Question: I have little problem positioning text in the middle of table row.

Each table row contains three '<td>' elements. I want to position text in the middle of the cell. Now 'Name' text where 'Description' is longer is in top.
I tired
'''
td {
vertical-align: middle;
}
'''
but that doesn't work.
How to correctly position text?
This worked fine:
'''
.table tbody>tr>td.vert-align{
vertical-align: middle;
}
'''
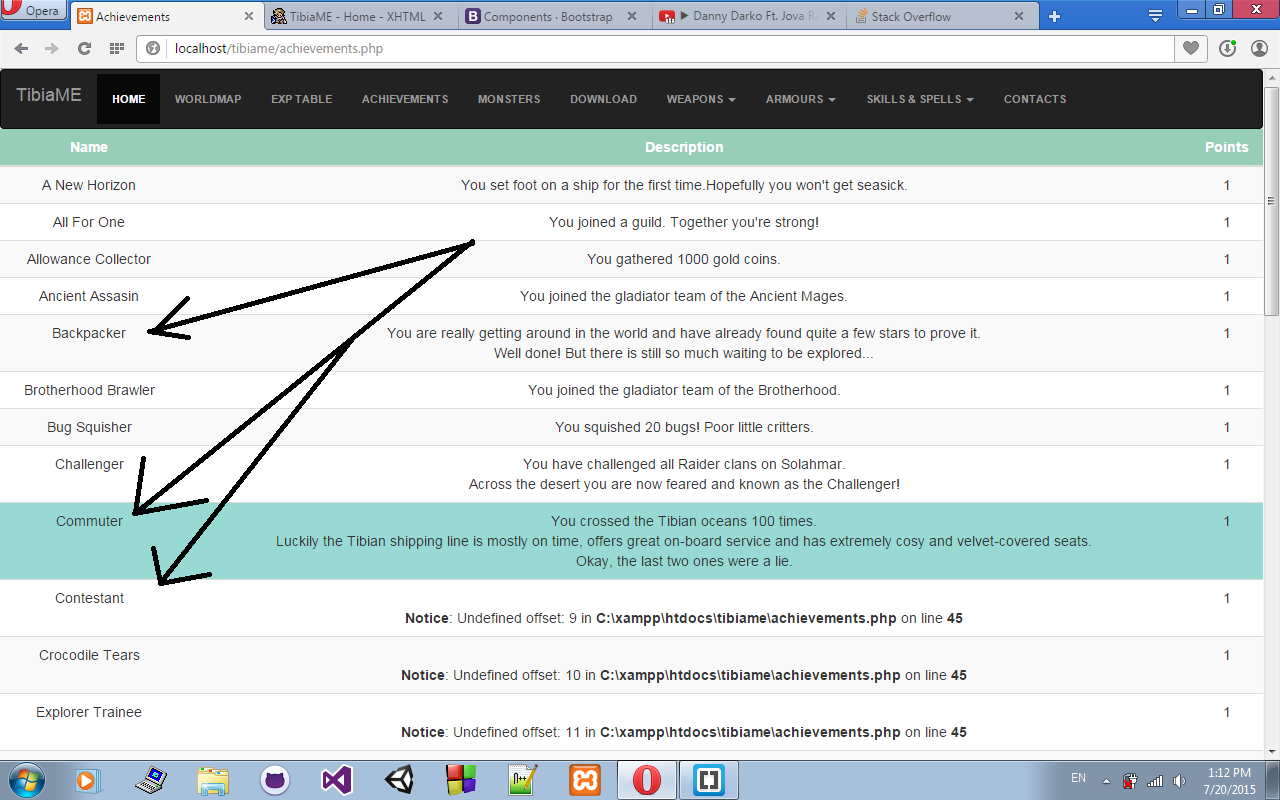
Answer: Another great option that I find the most compliant is using the line-height property to vertically align/center text
'''
td {
line-height: 100px; /*play around with this value*/
}
'''